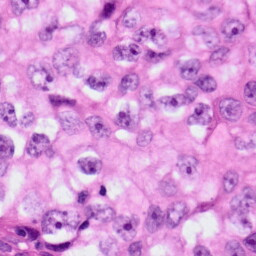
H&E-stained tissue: Lung